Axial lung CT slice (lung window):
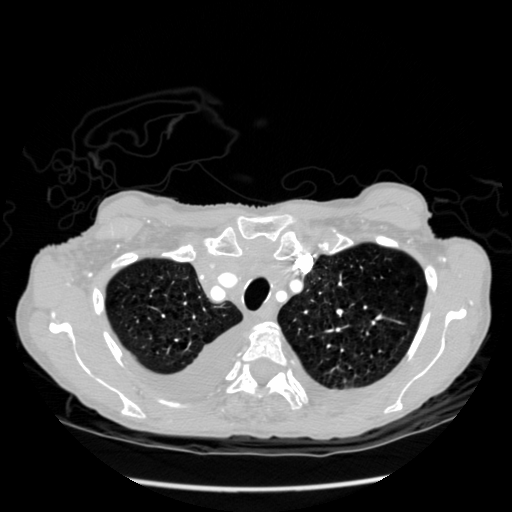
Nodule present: no